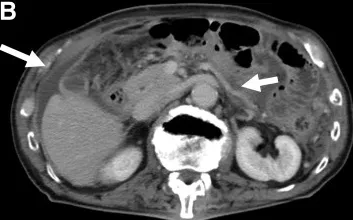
Postoperative. Arrows point to the thickened peritoneum.
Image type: radiology (ct)